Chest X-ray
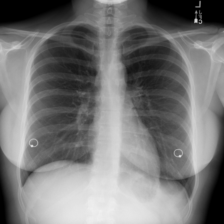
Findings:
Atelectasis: negative
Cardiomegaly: negative
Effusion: negative
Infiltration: negative
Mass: negative
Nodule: negative
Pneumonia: negative
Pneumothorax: negative
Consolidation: negative
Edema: negative
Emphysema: negative
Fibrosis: negative
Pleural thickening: negative
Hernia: negative